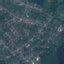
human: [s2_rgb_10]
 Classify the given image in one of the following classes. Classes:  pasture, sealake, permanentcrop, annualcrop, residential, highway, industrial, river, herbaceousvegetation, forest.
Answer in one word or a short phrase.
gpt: Residential